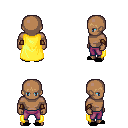
a pixel art fantasy rpg character, male body template, human, dark skin, yellow cape, magenta pants, plain hairstyle, cloth bracers, black slippers, four views (front, back, left, right), 2x2 character sprite sheet, small pixel art, hard edges, no anti-aliasing